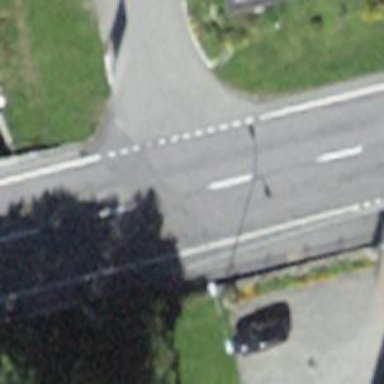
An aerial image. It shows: Asphalt road classified as primary highway.